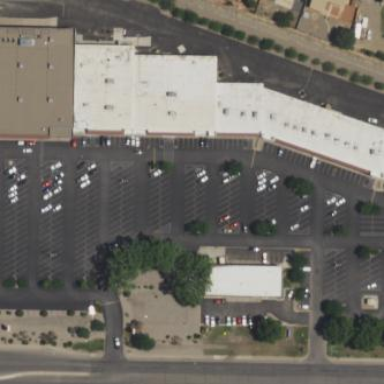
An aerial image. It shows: Mall building.